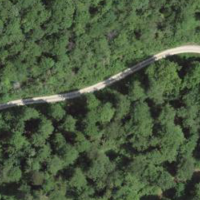
EUNIS habitat code: 41
Species observed at this site:
Melittis melissophyllum